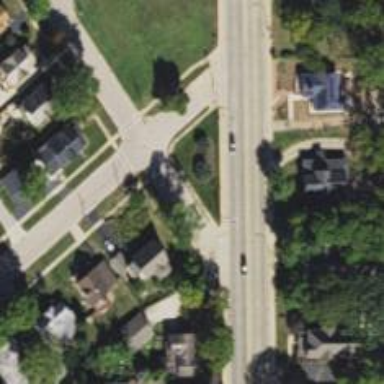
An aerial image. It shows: Residential road with asphalt surface and separate sidewalk.